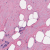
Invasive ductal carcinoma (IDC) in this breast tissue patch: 1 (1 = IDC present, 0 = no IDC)